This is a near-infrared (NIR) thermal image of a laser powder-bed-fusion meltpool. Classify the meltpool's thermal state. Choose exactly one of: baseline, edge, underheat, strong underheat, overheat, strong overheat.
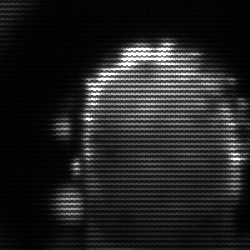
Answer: baseline